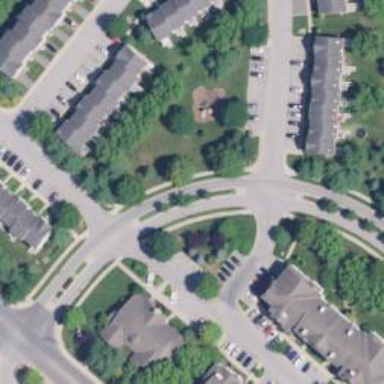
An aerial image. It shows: Unmarked crossing on footway.